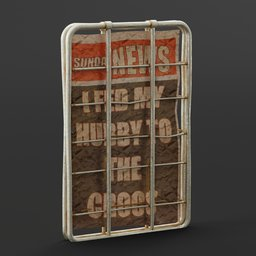
Label: tools